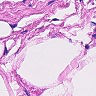
Metastatic tissue present: no